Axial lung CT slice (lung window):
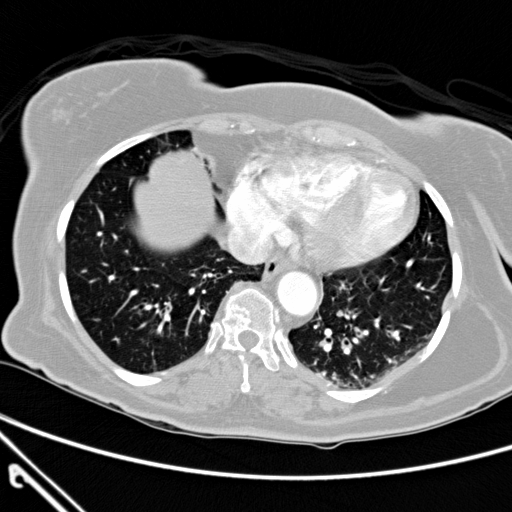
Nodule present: no